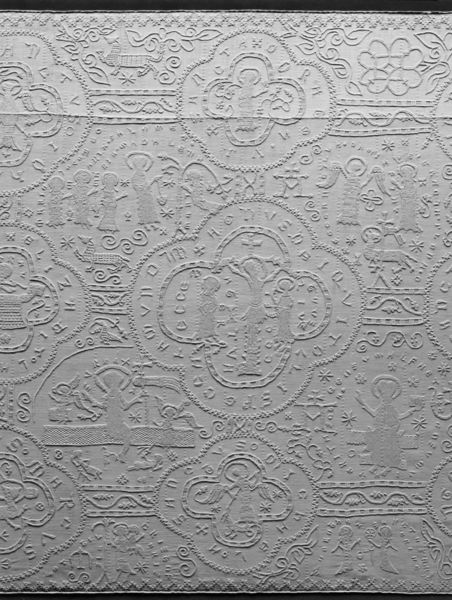
Titel: Altardecke (Deutschland, Altenberg an der Lahn)
Institution: Cleveland, Ohio, The Cleveland Museum of Art, J. H.  Wade Fund
Schlagwörter: weiß, wolf, menschen, blume, blumen, hell, zeichen, blüten, tier, tiere, muster, ornament, wand, johannes, kragen, spitze, kirche, stickerei, stoff, decke, borte, engel, relief, schrift, papier, figuren, bordüre, stuck, sticken, kreuz, druck, kreise, ornamental, wappen, heiligenschein, christus, jesus, kreuzigung, löwe, heilige, wnad, maria, symbole, prägung, segensgestus, glyphen, hyroglyphen, hl georg, tiiere, religiöser kontext